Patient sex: M
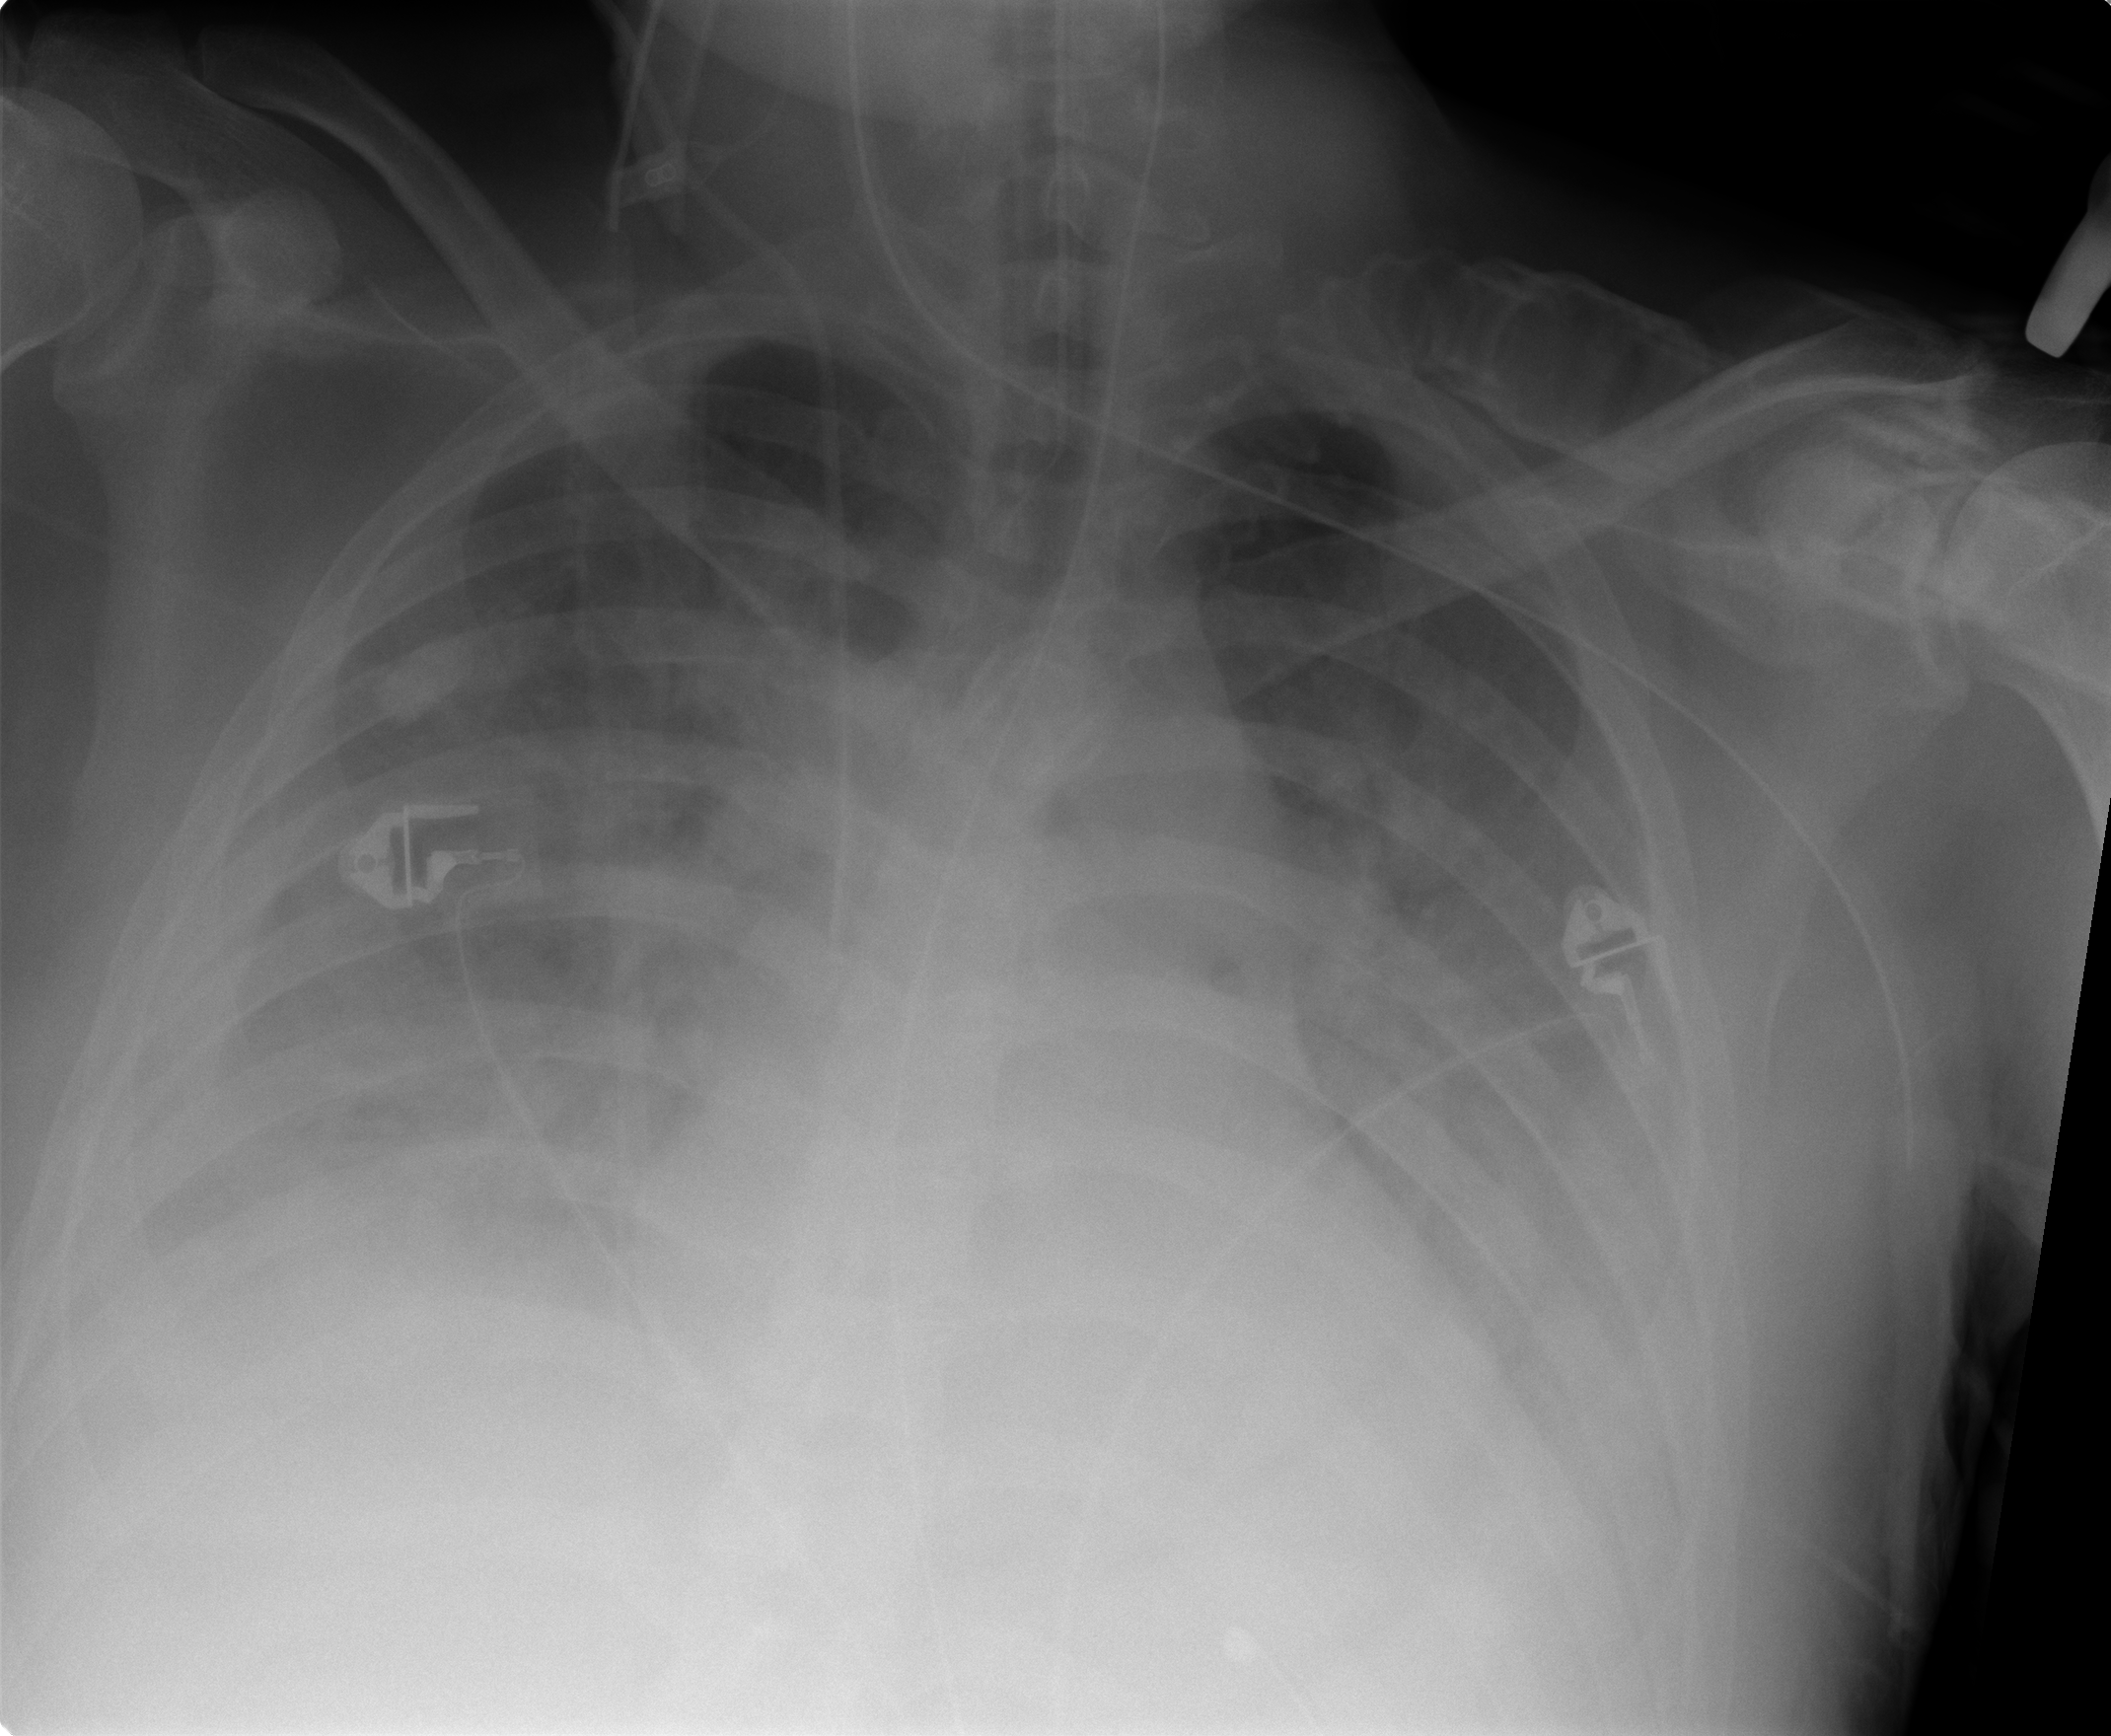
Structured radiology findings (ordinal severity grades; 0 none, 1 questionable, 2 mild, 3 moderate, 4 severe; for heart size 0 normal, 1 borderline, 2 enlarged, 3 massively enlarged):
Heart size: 1
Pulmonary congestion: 2
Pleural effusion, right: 3
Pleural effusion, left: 3
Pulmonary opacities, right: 2
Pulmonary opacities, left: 1
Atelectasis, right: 2
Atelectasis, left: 2